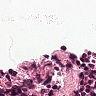
Metastatic tissue present: no